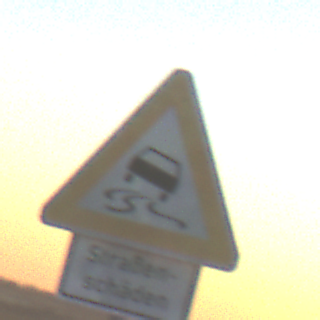
Verkehrszeichen: SchleuderOderRutschgefahr
Zusatzzeichen unten: HinweiseAufGefahrenDurchVerbaleAngabe3
Umgebung: Outdoor, Nature
Tageszeit: SunriseSunset
Wetter: Clear
Licht: Natural
Jahreszeit: NotSpecified
Kontrast: HighContrast